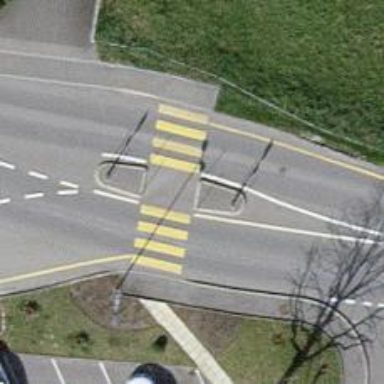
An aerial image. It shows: Zebra crossing on the road.